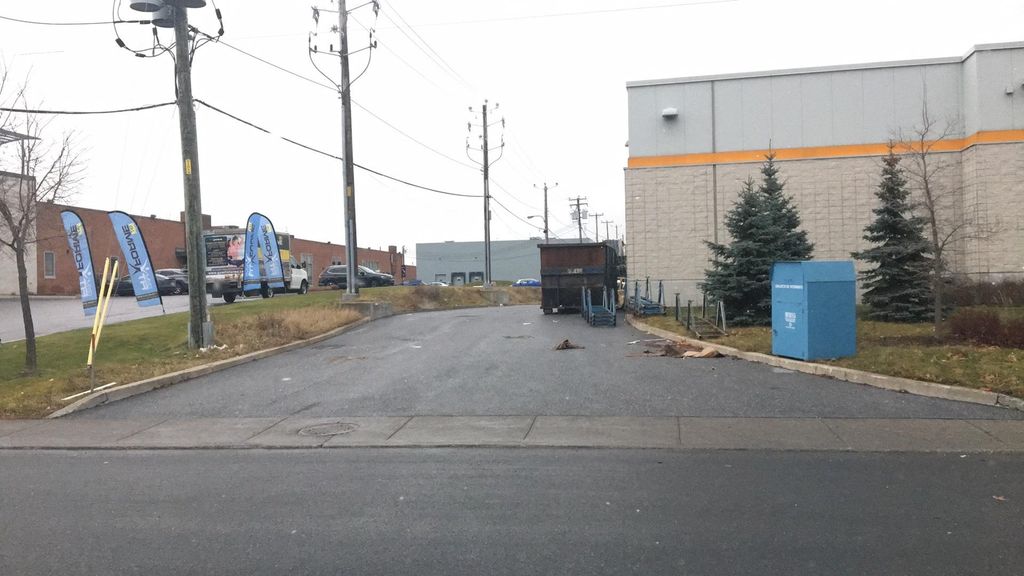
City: montreal